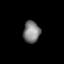
Tissue: lung
Cell type: Epithelial cells
Senescence score: 0.2382
Nuclear area (px): 355
Mean DAPI intensity: 128.761